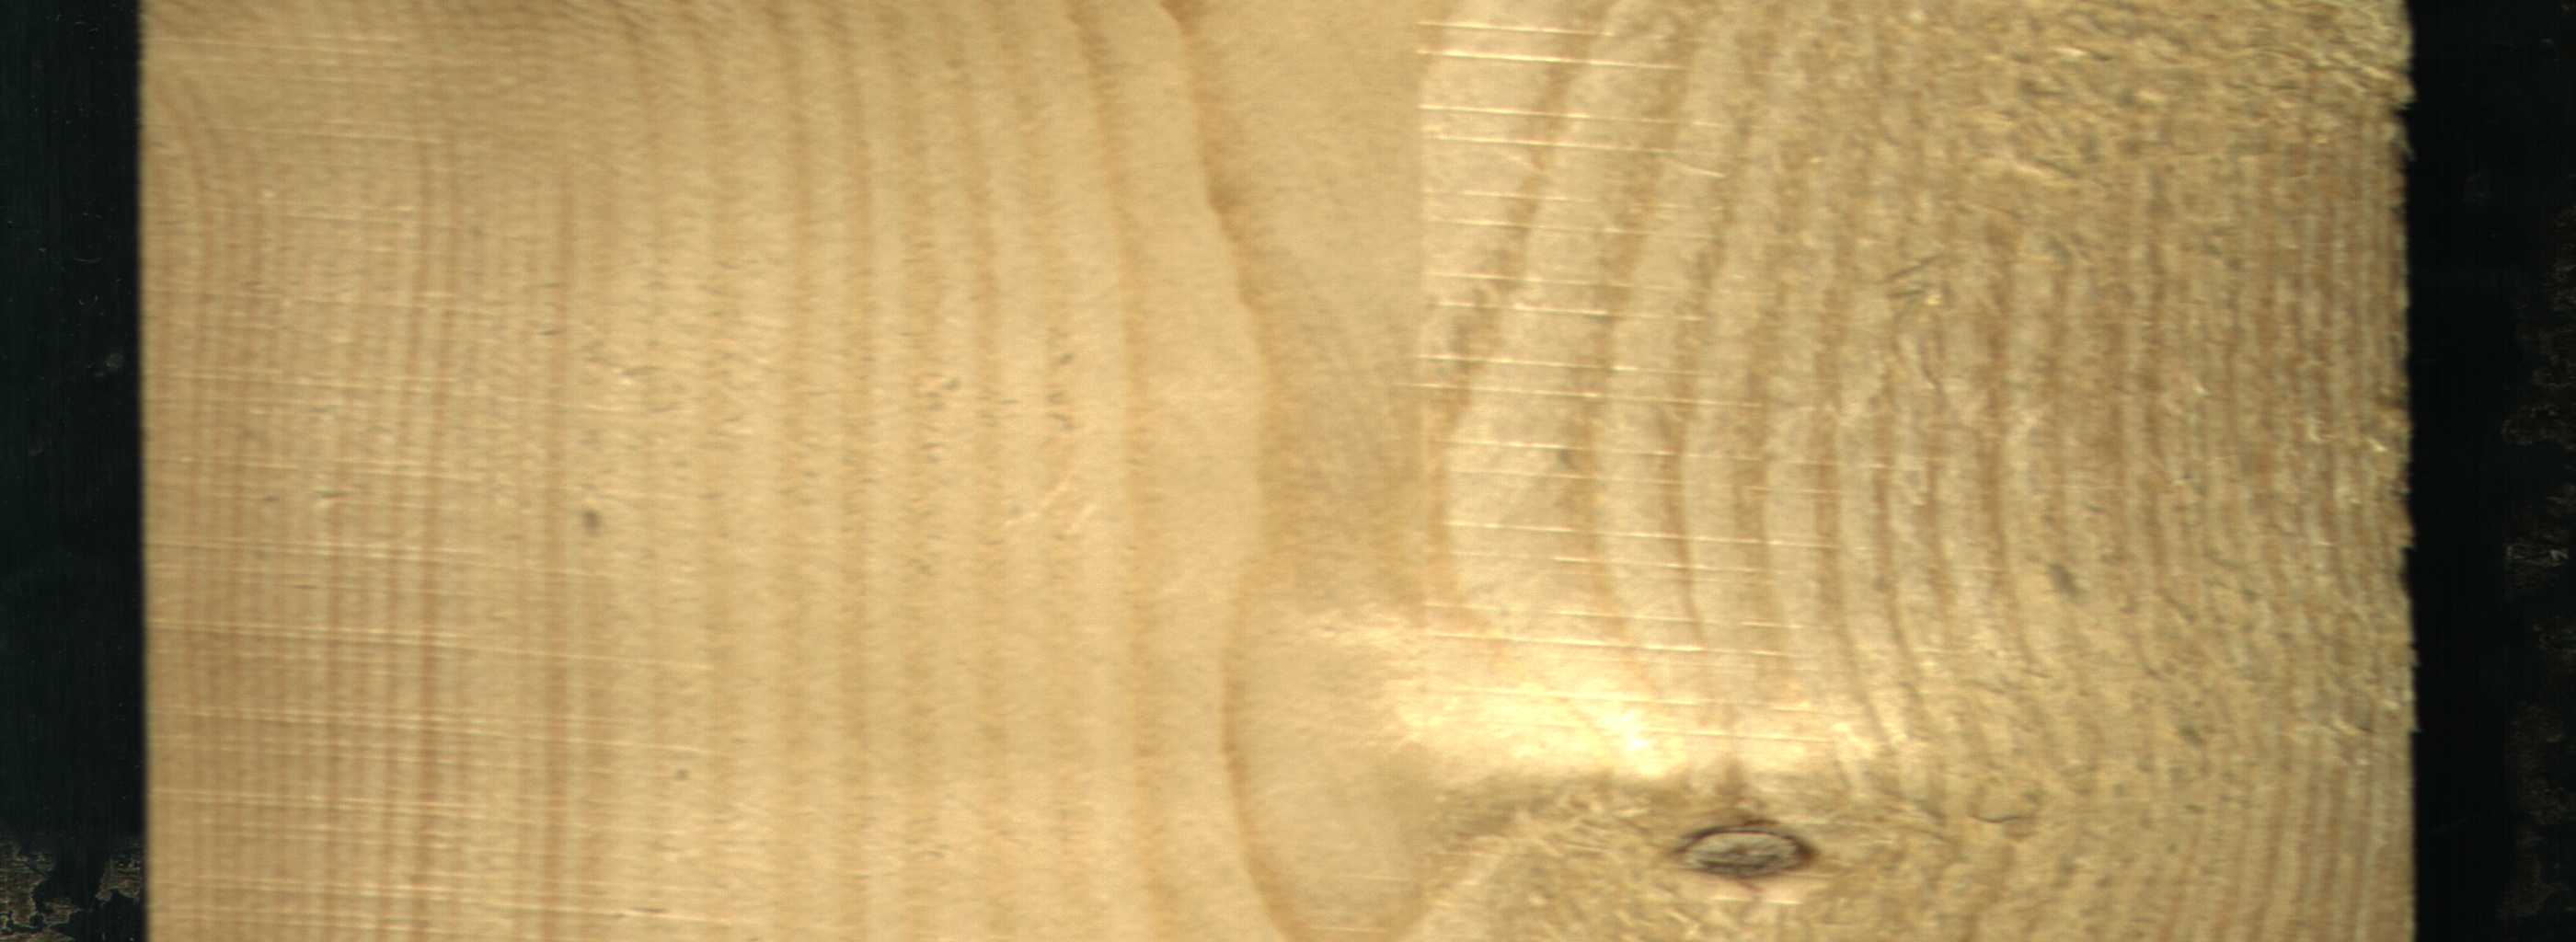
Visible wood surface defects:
Live_Knot